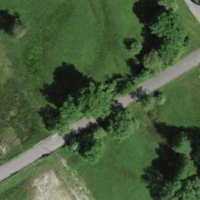
EUNIS habitat code: 25
Species observed at this site:
Humulus lupulus
Iris sibirica